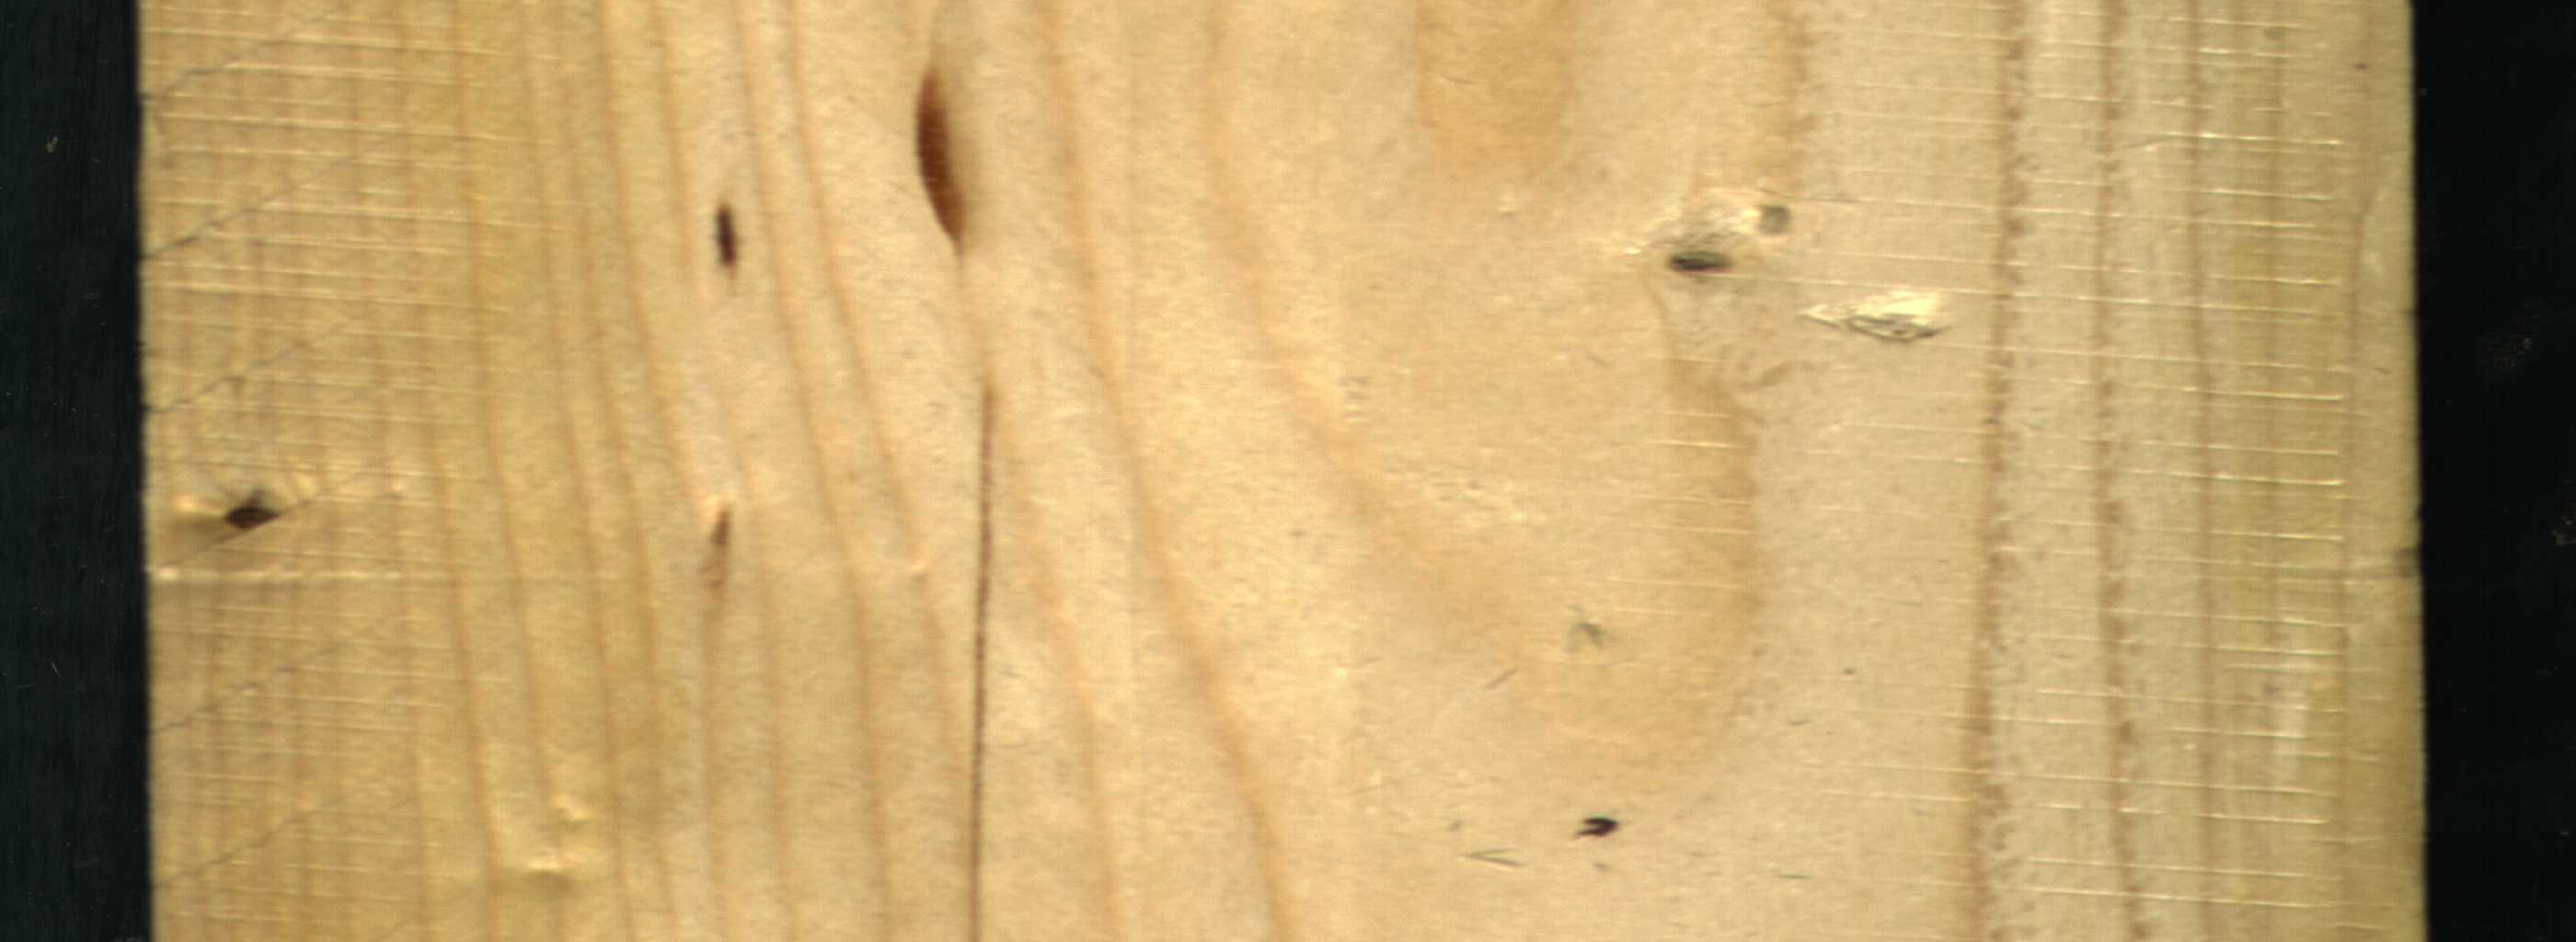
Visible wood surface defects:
resin
resin
Dead_Knot
Live_Knot